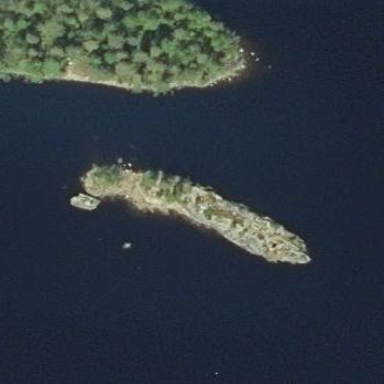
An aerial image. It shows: Islet.